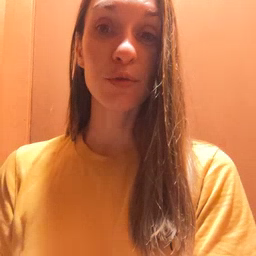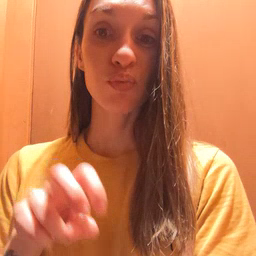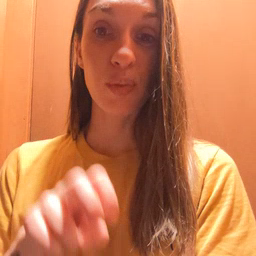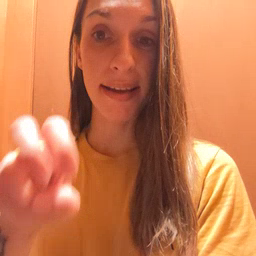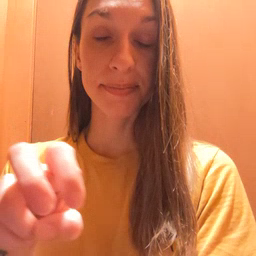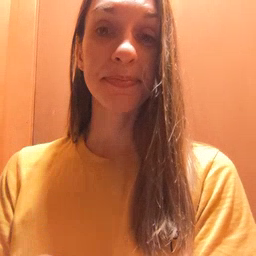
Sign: ride